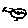
Label: bird